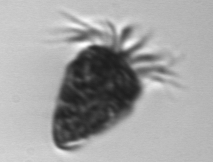
Label: Strombidium_morphotype2